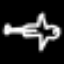
Label: airplane